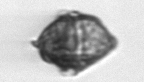
Label: Kryptoperidinium_triquetrum